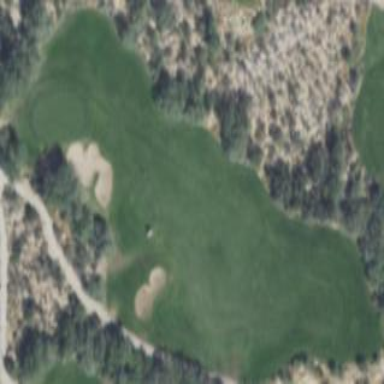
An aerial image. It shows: Area of rough grass used for golf.